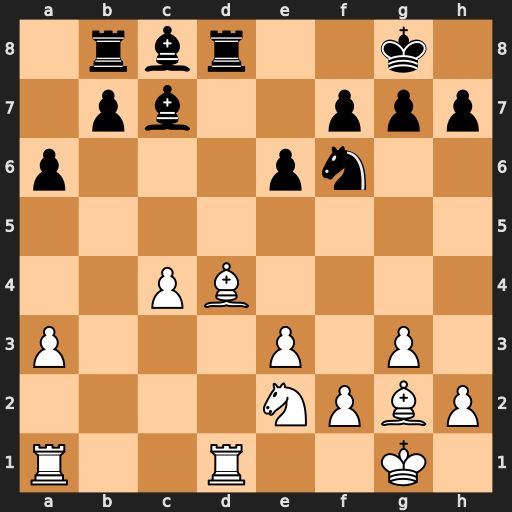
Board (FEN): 1rbr2k1/1pb2ppp/p3pn2/8/2PB4/P3P1P1/4NPBP/R2R2K1
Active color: w
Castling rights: -
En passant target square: -
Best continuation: Be5 Rxd1+ Rxd1 Bd7 Bxc7